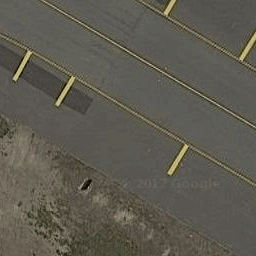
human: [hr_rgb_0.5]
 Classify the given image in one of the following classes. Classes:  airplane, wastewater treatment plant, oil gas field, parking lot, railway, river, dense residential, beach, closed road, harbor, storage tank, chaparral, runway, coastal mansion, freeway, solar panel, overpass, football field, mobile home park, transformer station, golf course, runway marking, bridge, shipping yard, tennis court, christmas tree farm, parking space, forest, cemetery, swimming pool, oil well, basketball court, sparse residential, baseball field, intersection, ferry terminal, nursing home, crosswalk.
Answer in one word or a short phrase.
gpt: runway marking